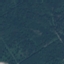
Land use / land cover class: Forest